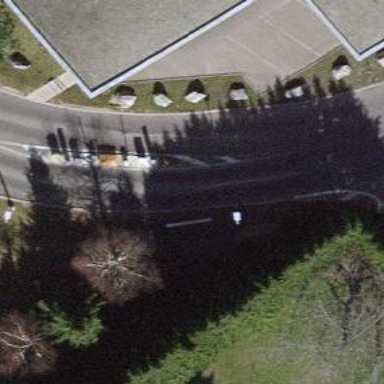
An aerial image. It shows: Lift gate barrier.